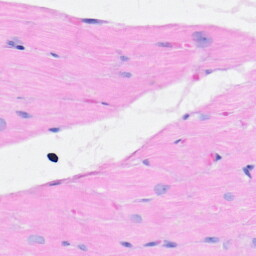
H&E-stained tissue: Heart